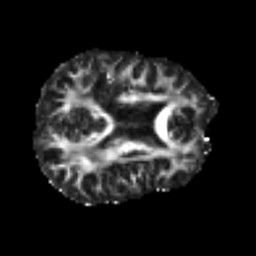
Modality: FA
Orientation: axial
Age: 40
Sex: male
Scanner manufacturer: siemens
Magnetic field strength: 3 T
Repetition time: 4.987 s
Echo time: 0.0792 s